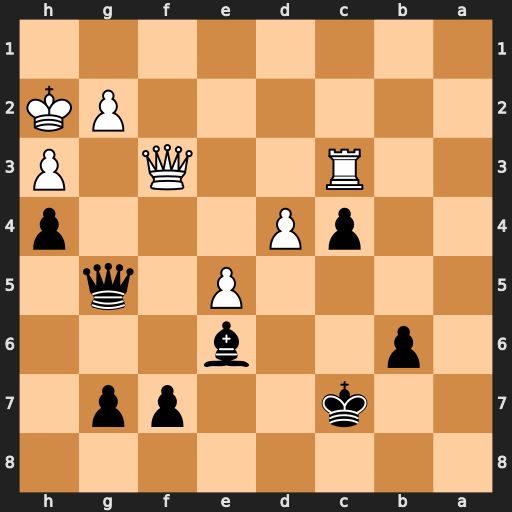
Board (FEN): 8/2k2pp1/1p2b3/4P1q1/2pP3p/2R2Q1P/6PK/8
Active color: b
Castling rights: -
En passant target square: -
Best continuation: Qg3+ Qxg3 hxg3+